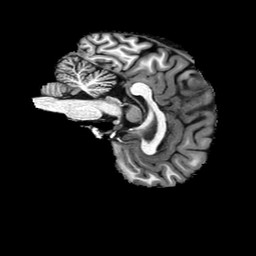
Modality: T1w
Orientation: sagittal
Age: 22
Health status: healthy
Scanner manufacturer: philips
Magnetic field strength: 3 T
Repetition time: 0.007812 s
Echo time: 0.003571 s